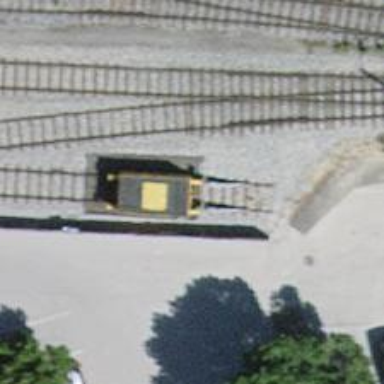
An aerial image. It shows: Railway buffer stop.